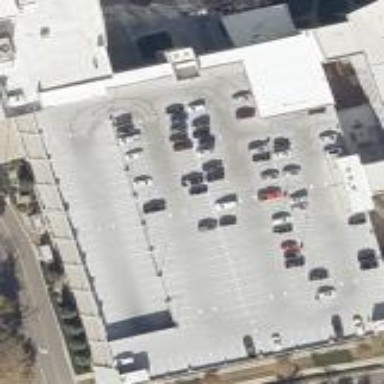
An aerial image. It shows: Multi-storey parking building.